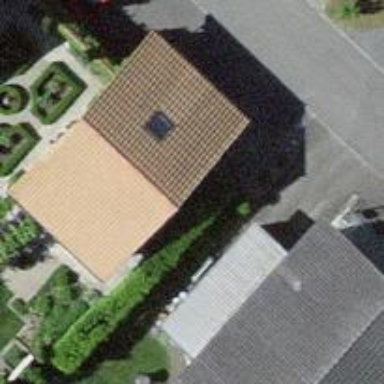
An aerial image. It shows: Garage building.